Field crop: maize
Growth stage: 2
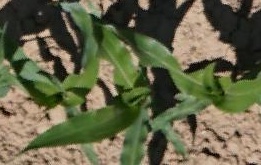
Species: maize